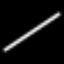
Label: squiggle